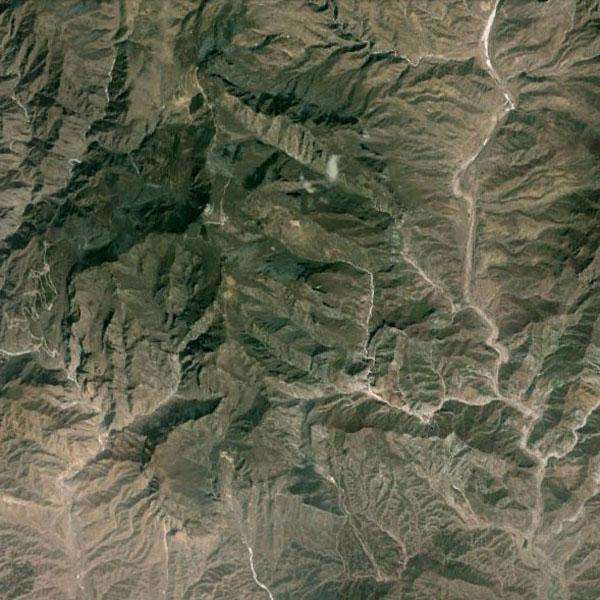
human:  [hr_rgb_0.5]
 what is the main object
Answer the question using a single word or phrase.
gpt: mountains